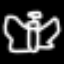
Label: angel